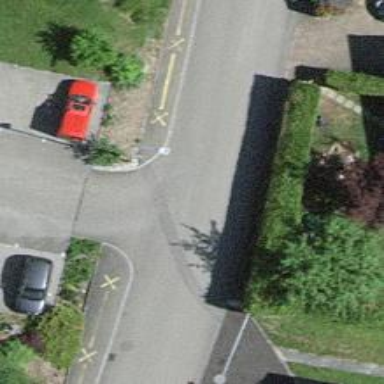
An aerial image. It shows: Road serving as parking aisle.